Question: i am trying to generate a pdf file using itextsharp in asp.net c#.
I came across table concept in itextsharp n i am trying to use it ie my application. I am having the following problem while using tables.

The pdf cell which contains 'Name of treasery' the word treasery comes on next line. I am setting width for each cell. if i increase the width than also no changes come. The gap which is shown using arrow in below image remain as it is al the time. Why is that gap?How to remove that gap?
I want a dotted line as a border to only one cell. how to do that?here is my code
'''
PdfPTable line6table = new PdfPTable (3);
float[] width = new float[] { 2.5F, 1.5F, 3.0F };
line6table.SetWidths(width);
line6table.HorizontalAlignment = 0;
line6table.WidthPercentage = 100.0f;
line6table.SpacingBefore = 6.0f;
PdfPCell a1 = new PdfPCell(new Phrase("Head Of Account"));
a1.Border = 1;
a1.Indent = 2.2f;
a1.PaddingTop = 5.0f;
line6table.AddCell(a1);
PdfPCell a2 = new PdfPCell(new Phrase("CHARGED"));
a2.Border = 1;
a2.PaddingTop = 5.0f;
line6table.AddCell(a2);
PdfPCell a3 = new PdfPCell(new Phrase("Name of the treasry"));
a3.Border = 0;
a3.Indent = 15.0f;
a3.RightIndent = 0.0f;
a3.HorizontalAlignment = 1;
line6table.AddCell(a3);
pdfDocument.Add(line6table);
'''
Please help me to resolve my problem.
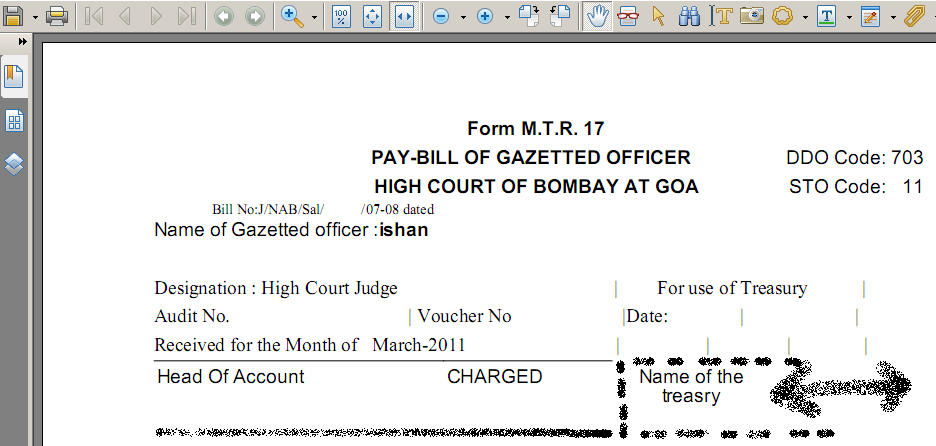
Answer: '''
line6table.WidthPercentage = 100.0f;
'''
This did it for me.